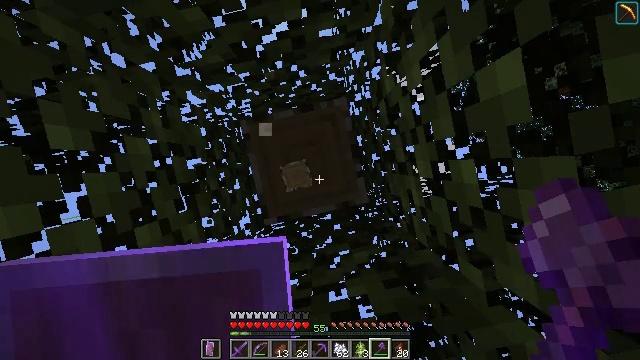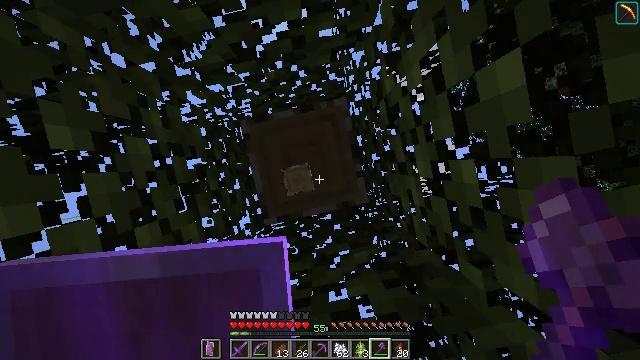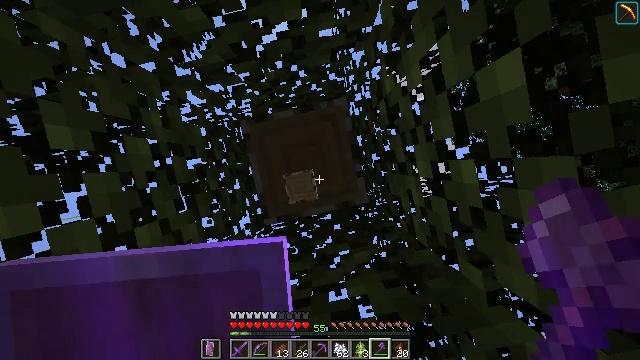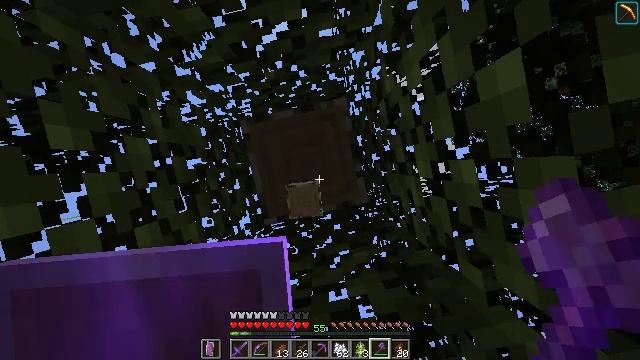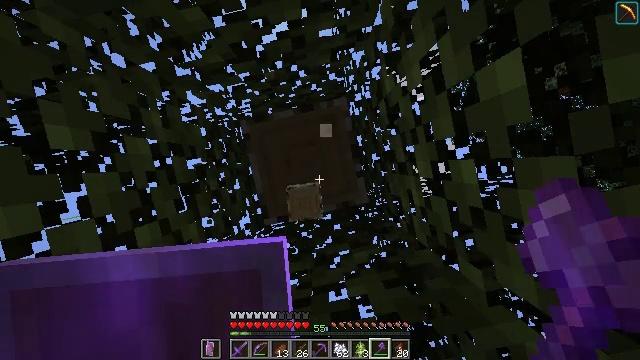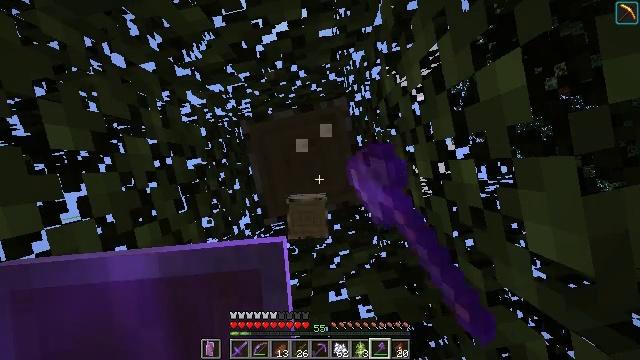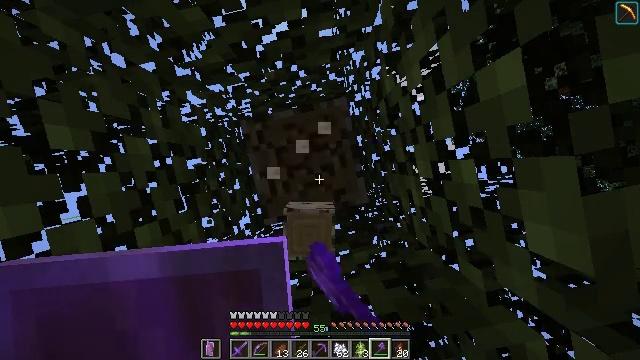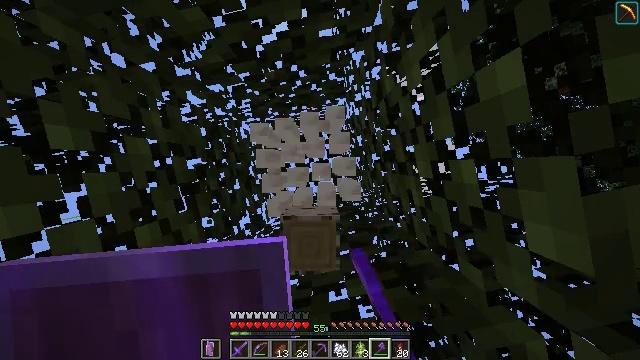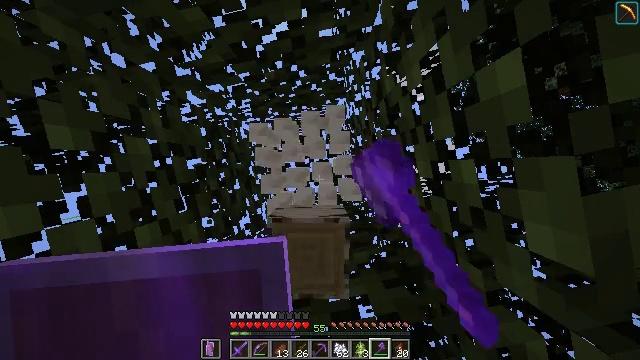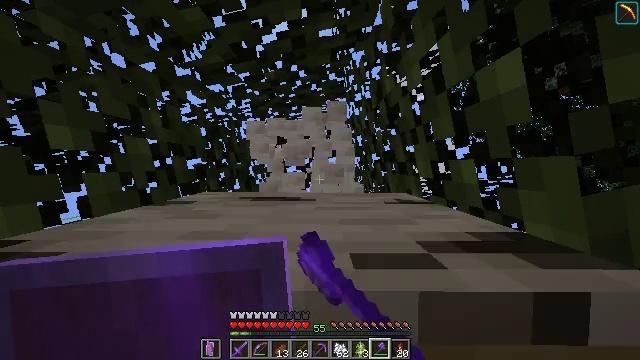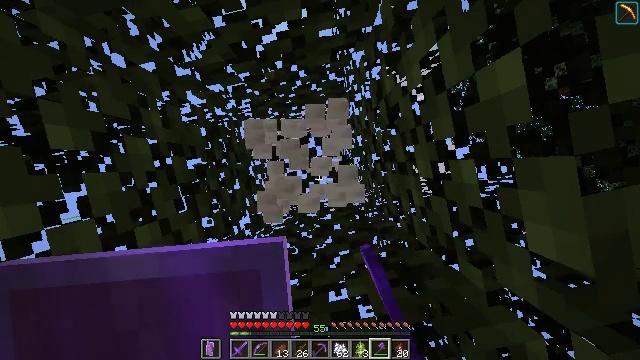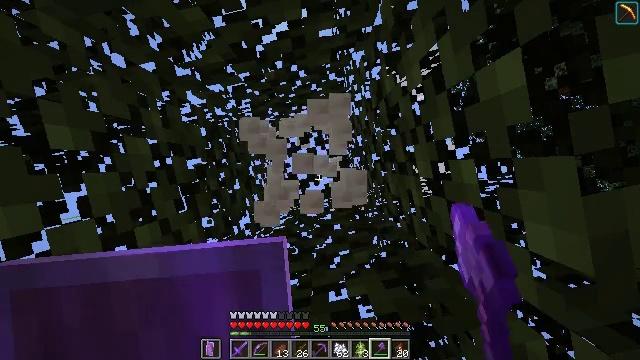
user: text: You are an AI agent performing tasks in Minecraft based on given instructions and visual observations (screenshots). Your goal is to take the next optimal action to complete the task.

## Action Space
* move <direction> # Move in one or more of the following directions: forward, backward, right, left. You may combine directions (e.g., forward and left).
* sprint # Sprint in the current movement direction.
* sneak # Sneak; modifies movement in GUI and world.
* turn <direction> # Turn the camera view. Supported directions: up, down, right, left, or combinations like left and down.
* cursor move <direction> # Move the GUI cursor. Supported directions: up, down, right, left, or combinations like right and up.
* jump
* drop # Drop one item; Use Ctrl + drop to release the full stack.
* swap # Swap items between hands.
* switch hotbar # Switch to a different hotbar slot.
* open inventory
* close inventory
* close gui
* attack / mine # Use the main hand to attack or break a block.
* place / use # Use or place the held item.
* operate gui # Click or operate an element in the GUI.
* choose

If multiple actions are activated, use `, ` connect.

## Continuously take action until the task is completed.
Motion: motion action
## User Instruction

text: Gather birch log for crafting.
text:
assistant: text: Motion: no_op
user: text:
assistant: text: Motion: no_op
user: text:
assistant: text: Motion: no_op
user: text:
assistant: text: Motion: attack / mine
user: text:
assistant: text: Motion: attack / mine
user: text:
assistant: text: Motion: attack / mine
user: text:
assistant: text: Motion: attack / mine
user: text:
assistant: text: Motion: attack / mine
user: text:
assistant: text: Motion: no_op
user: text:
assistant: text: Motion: no_op
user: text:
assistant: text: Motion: no_op
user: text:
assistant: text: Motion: no_op